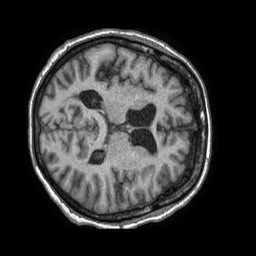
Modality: T1w
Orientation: axial
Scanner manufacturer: philips
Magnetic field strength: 1.5 T
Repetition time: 0.007747 s
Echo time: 0.003534 s